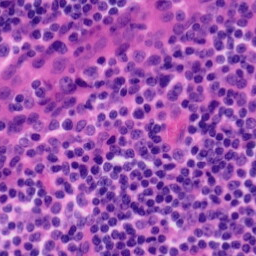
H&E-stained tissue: Tonsil